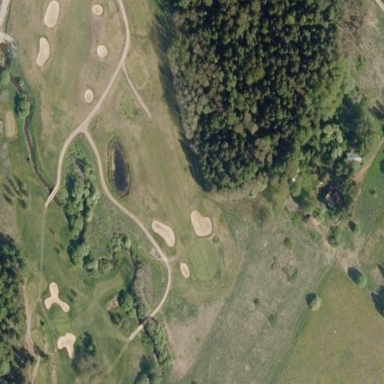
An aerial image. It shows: Golf course.